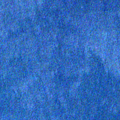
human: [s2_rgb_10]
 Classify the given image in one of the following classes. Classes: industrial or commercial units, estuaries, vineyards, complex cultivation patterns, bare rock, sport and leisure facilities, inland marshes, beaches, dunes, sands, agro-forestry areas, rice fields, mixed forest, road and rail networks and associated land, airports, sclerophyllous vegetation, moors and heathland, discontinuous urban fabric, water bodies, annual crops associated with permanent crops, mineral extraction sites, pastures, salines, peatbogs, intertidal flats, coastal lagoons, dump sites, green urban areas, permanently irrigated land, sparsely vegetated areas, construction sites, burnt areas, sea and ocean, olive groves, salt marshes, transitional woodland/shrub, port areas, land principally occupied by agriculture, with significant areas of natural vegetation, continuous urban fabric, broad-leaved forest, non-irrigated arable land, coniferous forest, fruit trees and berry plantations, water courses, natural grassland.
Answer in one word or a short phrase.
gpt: sea and ocean